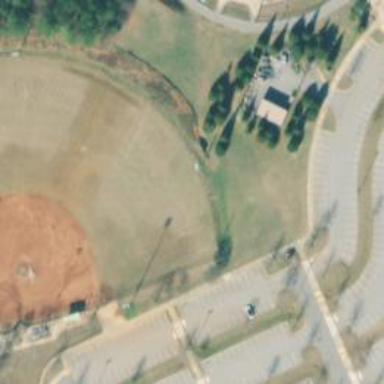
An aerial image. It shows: Baseball pitch for leisure land activities.